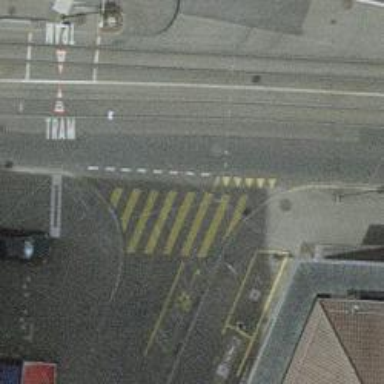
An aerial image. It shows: Kerb barrier.